Question: I'm having difficulty with getting the legend to behave as I want it when I do a ggplot with errorbars. As the errorbars look ridiculous with a dashed line I force it to a solid one, unfortunately this also results in that the legend forgets about the dashed property.
There are several similar SO-questions but I haven't found any that truly address this particular problem (<URL> on the R-help list but I'm not sure how to implement it, also it seems like a lot of work as I have four lines and two facets in my actual plot.
'''
set.seed(1)
test_df <- data.frame(models = rep(paste("Model", LETTERS[1:3]), 3),
x = c(rep(1, 3),
rep(2, 3),
rep(3, 3)),
y = c(1:3,1:3+1+rnorm(3,0,.2),1:3+2)+rnorm(3,0,.3))
test_df$ymax <- test_df$y + .3
test_df$ymin <- test_df$y - .3
ggplot(test_df, aes(x=x, y=y, color=models, linetype=models)) +
geom_line() +
geom_errorbar(aes(ymax=ymax, ymin=ymin), linetype=1,
lwd=1.2, width=.5)
'''

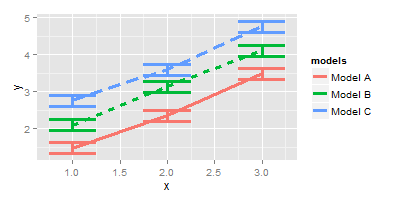
Answer: Ha, just as I had given up and was about to post my question I stumbled upon <URL> - it turns out that 'guide="none"' or 'guide=FALSE' that I had tried is not the correct option, the key is in the 'show_guide' option:
'''
ggplot(test_df, aes(x=x, y=y, color=models, linetype=models)) +
geom_line() +
geom_errorbar(aes(ymax=ymax, ymin=ymin), linetype=1,
lwd=1.2, width=.5, show_guide=FALSE)
'''